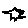
Label: star